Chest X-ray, PA view. Patient: 55 years old, sex M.
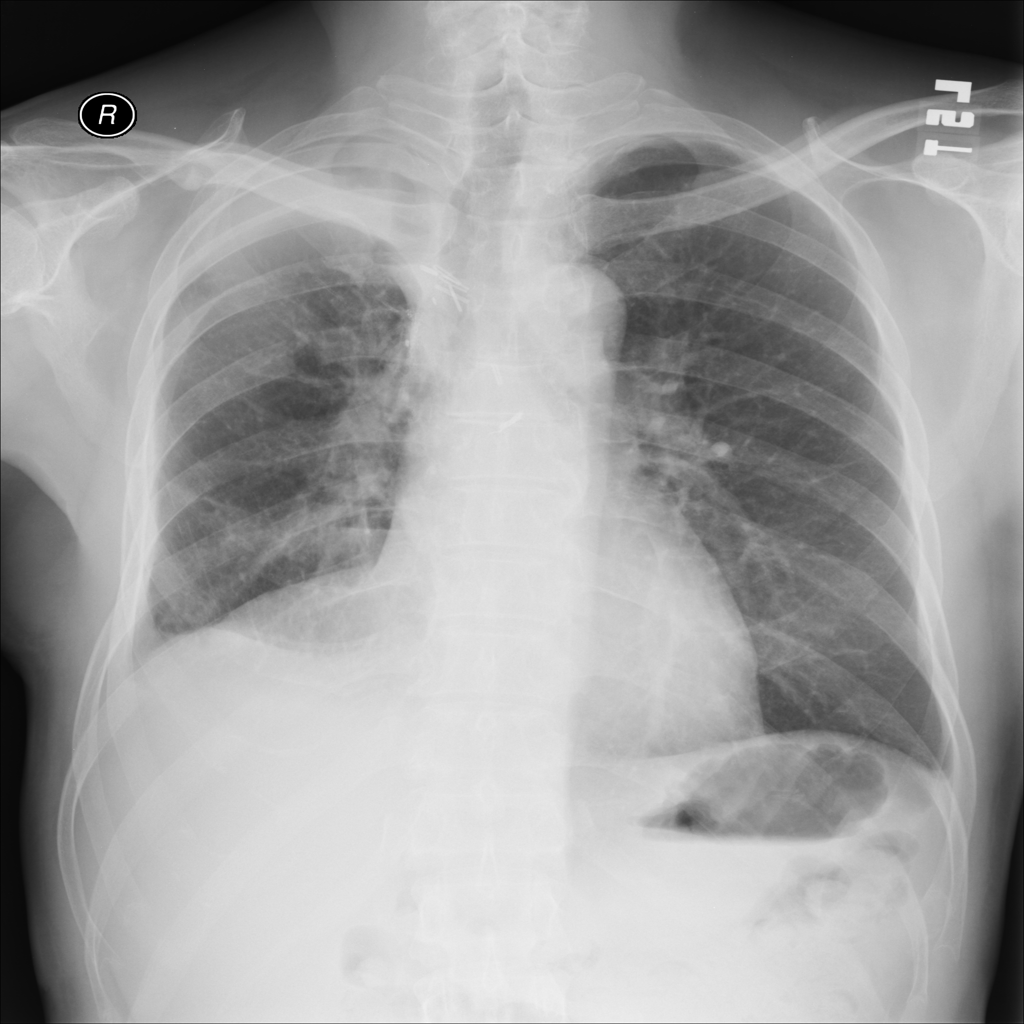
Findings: Consolidation